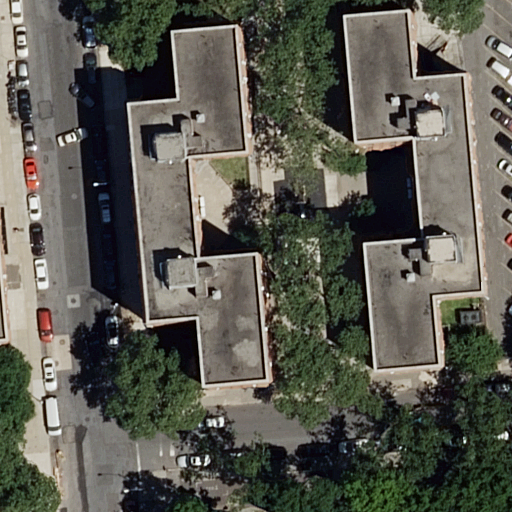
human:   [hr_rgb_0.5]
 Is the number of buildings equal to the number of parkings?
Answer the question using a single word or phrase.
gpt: no

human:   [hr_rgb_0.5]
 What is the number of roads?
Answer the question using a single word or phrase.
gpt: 4

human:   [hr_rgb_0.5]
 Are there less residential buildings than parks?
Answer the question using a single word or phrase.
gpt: no

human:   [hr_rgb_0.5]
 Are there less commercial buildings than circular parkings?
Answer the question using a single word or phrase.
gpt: no

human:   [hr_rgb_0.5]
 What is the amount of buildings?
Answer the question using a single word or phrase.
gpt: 3

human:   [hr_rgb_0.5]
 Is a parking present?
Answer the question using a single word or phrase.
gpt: yes

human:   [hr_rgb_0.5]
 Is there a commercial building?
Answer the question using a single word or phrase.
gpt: no

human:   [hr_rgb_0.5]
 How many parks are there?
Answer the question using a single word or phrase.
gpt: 1

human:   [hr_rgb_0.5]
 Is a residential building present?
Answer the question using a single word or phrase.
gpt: yes

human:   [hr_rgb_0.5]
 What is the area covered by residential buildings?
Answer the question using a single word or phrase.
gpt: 2378m2

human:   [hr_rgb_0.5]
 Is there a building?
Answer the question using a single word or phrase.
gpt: yes

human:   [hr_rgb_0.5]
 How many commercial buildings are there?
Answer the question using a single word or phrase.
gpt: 0

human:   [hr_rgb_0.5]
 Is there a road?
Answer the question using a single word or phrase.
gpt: yes

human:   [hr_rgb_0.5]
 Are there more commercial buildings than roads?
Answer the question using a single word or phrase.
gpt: no

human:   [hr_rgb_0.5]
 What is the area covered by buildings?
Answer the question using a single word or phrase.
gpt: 2378m2

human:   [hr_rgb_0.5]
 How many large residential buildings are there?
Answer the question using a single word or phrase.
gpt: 2

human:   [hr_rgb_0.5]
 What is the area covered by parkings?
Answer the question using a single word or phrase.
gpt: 508m2

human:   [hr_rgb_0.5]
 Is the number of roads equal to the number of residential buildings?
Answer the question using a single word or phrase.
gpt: no

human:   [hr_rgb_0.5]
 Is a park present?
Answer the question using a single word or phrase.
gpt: yes

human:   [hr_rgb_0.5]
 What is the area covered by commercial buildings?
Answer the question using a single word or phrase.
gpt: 0m2

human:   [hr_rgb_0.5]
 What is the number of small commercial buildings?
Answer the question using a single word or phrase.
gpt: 0

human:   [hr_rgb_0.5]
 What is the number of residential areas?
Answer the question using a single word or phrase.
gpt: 1

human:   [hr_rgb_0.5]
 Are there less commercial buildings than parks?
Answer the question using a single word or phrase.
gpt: yes

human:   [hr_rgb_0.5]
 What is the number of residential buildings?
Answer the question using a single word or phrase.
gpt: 3

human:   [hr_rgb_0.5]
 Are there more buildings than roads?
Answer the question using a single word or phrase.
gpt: no

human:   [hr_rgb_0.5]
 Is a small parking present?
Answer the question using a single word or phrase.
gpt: no

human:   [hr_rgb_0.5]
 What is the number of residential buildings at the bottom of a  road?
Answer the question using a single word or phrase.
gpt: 1

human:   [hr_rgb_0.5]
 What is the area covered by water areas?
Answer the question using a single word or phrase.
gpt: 0m2

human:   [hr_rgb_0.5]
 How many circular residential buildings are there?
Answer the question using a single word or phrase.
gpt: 0

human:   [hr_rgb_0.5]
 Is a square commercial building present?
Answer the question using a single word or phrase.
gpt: no

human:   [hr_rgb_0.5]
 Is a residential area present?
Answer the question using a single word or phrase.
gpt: yes

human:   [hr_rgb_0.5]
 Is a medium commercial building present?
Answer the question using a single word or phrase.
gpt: no

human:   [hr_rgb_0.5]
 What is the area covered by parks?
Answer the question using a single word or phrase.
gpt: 3428m2

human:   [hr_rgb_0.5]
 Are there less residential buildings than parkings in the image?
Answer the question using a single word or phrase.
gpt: no

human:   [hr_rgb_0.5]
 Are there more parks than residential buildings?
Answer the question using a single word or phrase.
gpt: no

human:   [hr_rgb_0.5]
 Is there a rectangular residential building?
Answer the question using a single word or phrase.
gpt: yes

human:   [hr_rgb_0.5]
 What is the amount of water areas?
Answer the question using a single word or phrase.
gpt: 0

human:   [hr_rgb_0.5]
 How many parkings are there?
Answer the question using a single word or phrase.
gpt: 1

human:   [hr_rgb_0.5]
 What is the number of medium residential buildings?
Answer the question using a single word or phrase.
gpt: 0

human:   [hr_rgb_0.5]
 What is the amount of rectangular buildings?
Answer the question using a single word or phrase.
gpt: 1

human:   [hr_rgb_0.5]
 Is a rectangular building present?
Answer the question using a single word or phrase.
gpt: yes

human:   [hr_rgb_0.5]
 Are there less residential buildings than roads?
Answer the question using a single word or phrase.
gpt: yes

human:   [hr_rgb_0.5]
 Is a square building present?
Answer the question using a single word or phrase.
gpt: no

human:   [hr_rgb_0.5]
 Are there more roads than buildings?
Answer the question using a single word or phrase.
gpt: yes

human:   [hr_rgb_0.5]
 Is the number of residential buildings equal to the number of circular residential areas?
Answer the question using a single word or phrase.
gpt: no

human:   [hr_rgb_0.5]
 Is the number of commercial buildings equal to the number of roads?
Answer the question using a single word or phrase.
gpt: no

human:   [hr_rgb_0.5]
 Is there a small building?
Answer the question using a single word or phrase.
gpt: yes

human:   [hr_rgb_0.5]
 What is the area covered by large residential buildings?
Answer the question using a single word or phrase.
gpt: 2368m2

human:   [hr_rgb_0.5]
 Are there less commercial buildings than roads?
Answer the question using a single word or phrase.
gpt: yes

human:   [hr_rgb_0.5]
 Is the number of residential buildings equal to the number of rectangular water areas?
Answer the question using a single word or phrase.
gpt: no

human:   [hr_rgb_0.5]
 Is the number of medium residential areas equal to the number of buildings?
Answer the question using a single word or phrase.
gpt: no

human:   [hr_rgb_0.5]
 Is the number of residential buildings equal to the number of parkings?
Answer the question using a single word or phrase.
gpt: no

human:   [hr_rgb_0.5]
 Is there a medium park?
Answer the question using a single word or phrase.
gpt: no

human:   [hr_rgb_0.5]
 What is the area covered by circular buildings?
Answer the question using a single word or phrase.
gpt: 0m2

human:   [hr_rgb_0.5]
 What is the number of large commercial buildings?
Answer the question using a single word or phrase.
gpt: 0

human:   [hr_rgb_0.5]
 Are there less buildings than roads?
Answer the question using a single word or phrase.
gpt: yes

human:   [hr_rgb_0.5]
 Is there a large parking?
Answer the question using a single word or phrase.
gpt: yes

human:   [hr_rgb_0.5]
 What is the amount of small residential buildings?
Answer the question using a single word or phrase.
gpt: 1

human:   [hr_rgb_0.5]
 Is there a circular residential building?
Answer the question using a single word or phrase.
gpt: no

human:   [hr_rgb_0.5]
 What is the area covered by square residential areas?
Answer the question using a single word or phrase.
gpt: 0m2

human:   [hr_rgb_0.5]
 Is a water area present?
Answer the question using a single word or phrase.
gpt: no

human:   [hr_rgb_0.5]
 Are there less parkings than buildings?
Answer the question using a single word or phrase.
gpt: yes

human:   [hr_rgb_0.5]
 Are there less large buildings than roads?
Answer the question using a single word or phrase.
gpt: yes

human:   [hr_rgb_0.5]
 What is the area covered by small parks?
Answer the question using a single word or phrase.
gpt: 0m2